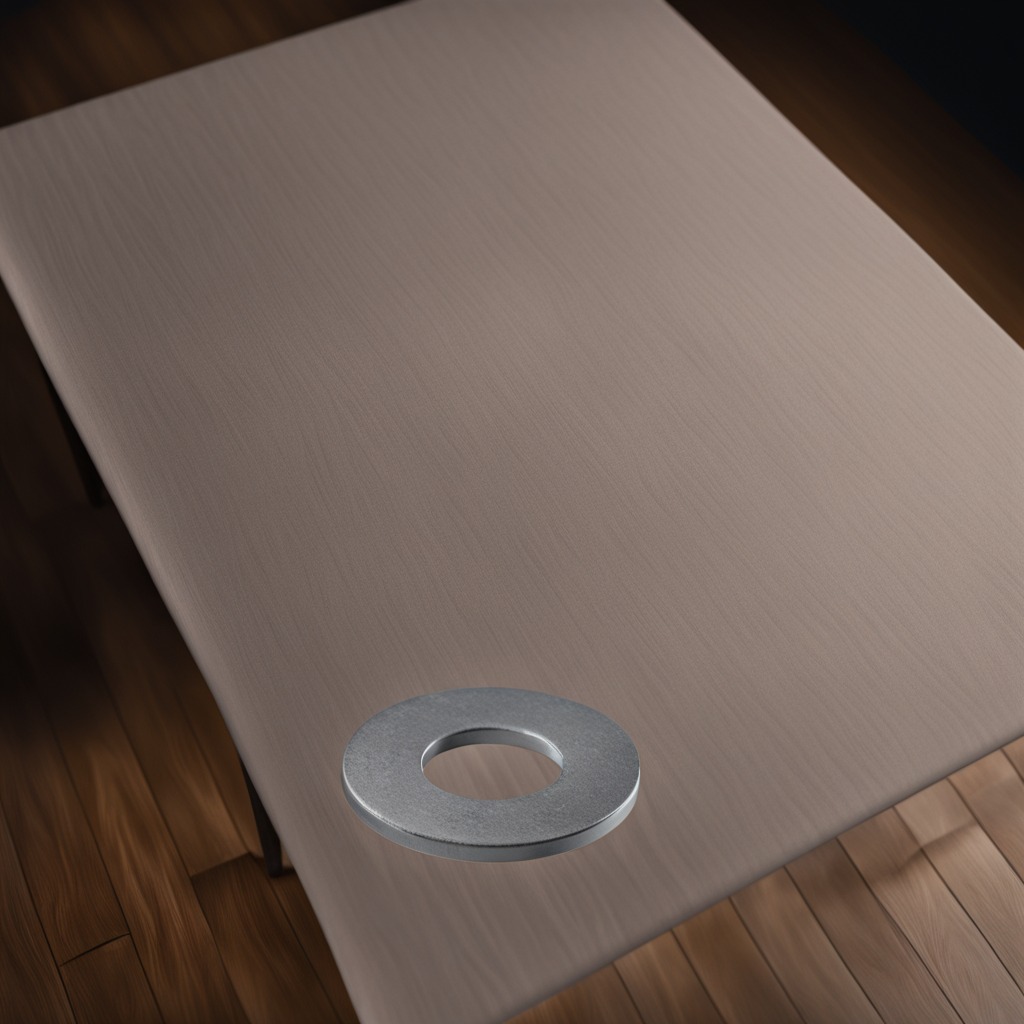
A flat metal washer is lying on a wooden table.